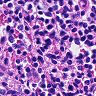
Metastatic tissue present: no